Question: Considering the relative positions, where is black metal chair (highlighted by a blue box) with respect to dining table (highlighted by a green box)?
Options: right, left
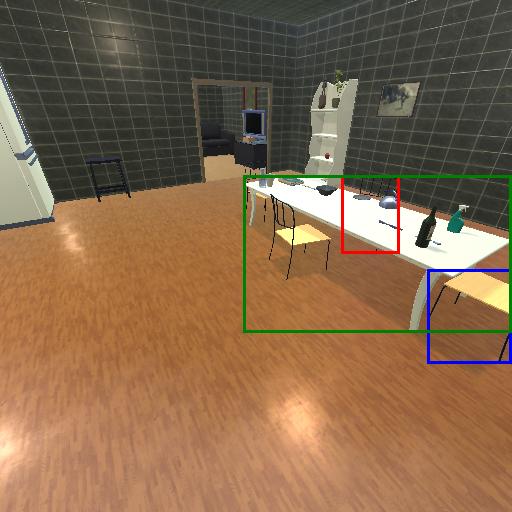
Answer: right